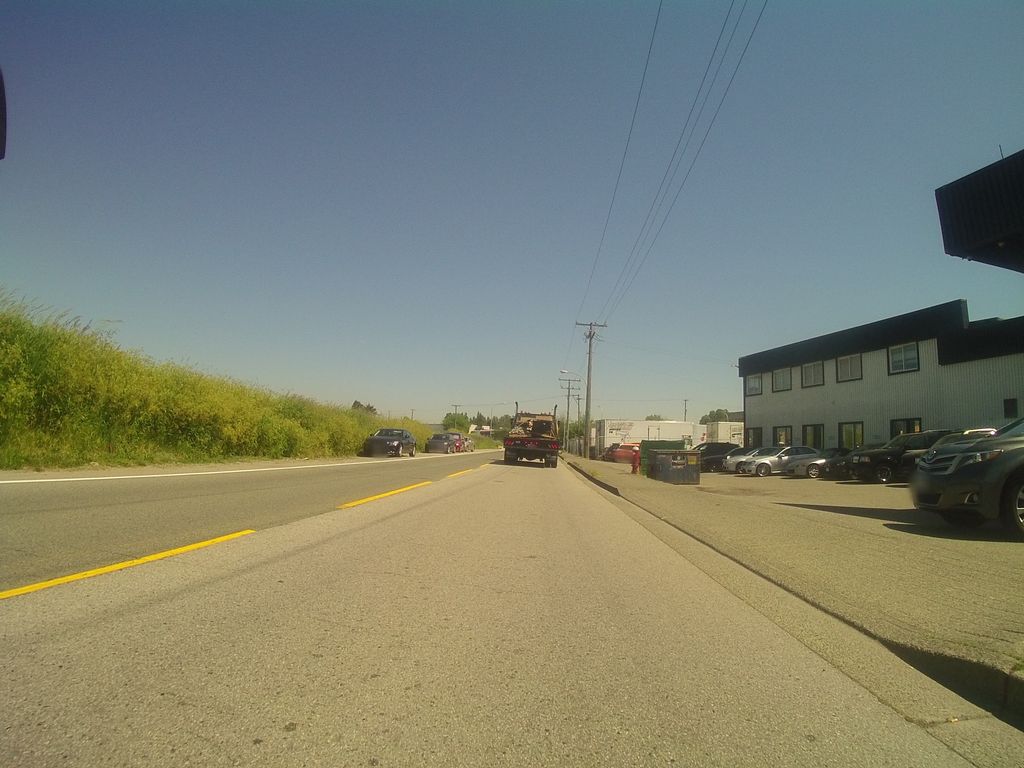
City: vancouver